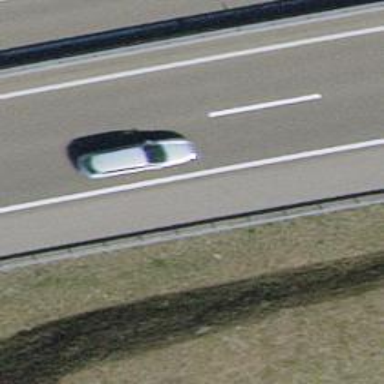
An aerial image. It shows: Asphalt motorway.